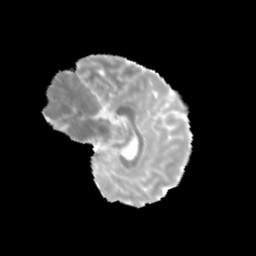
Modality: MD
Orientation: sagittal
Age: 12
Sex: female
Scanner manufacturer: siemens
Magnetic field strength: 3 T
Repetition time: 3.8 s
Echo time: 0.07 s